五年级 · 立体几何学
将 3 个相同的小长方体拼成一个长 1 分米的大长方体表面积减少了 48 平方厘米。拼成的大长方体的体积是（）立方厘米。

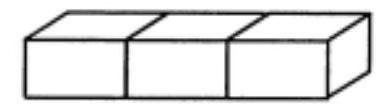
A. 160
B. 120
C. 16

答案: B
解析: 解B

【分析】由图可知, 把 3 个相同的小长方体拼成一个大长方体表面积减少 4 个面的面积, 根据减少部分的面积求出一个面的面积, 把这个面看作大长方体的底面, 长 1 分米看作大长方体的高, 最后根据 “长方体的体积 $=$ 底面积 $\times$ 高”求出大长方体的体积, 据此解答。

【详解】 $(3-1) \times 2$

$=2 \times 2$

$=4$ (个)

1 分米 $=10$ 厘米
$48 \div 4 \times 10$

$=12 \times 10$

$=120$ （立方厘米）

所以，拼成的大长方体的体积是 120 立方厘米。

故答案为: B

【点睛】本题主要考查立体图形的拼切, 根据减少部分的面积求出长方体的底面积并掌握长方体的体积计算公式是解答题目的关键。